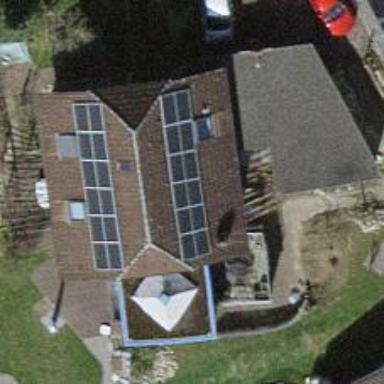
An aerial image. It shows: Solar power generator utilizing photovoltaic technology with solar photovoltaic panels.